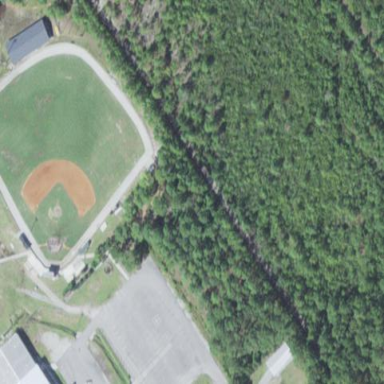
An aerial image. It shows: Baseball pitch for leisure and sports activities.